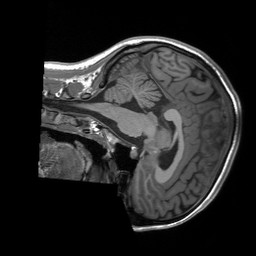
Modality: T1w
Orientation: sagittal
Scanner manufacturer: siemens
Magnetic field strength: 3 T
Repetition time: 2.3 s
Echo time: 0.00207 s